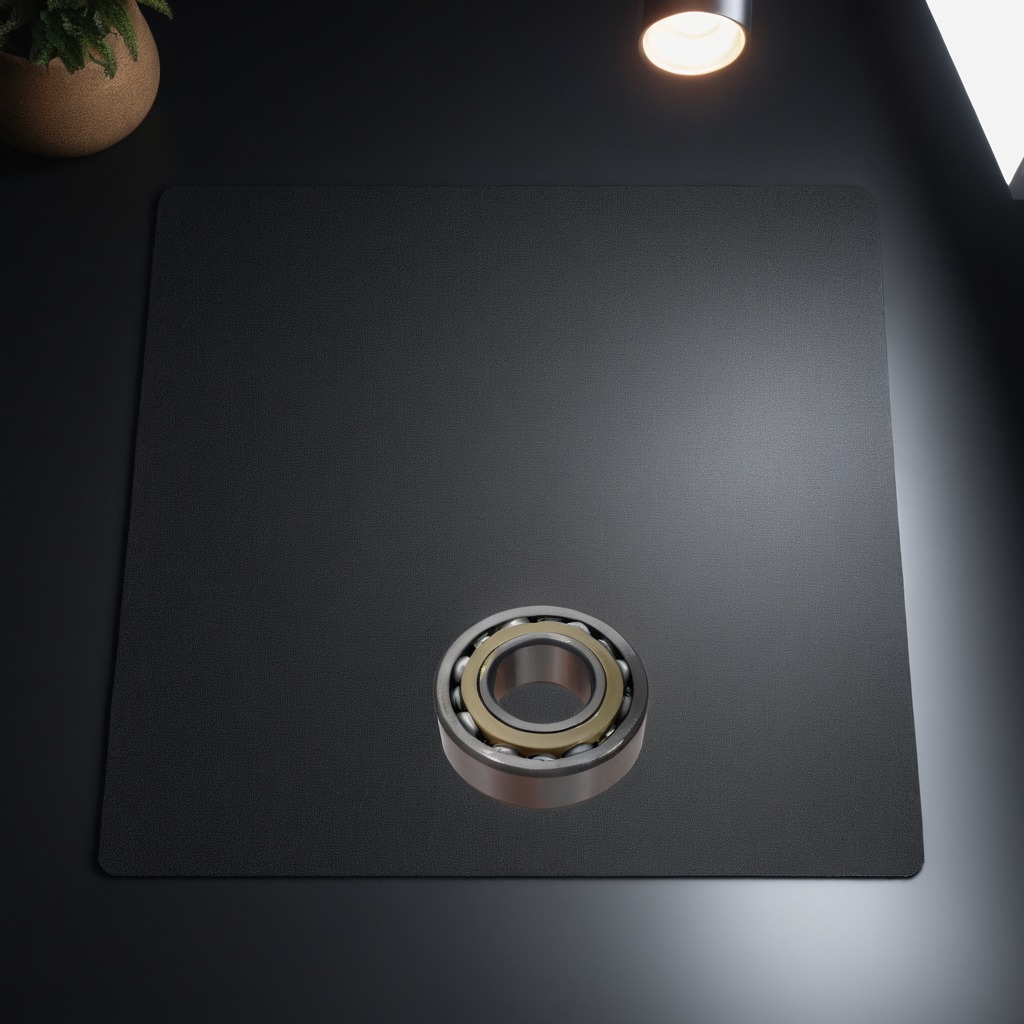
A metal ball bearing is lying on a clean granite tabletop covered with a black rubber mat inside a workshop under bright overhead lighting crisp shadows high clarity worn but beneath the mat.